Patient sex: M
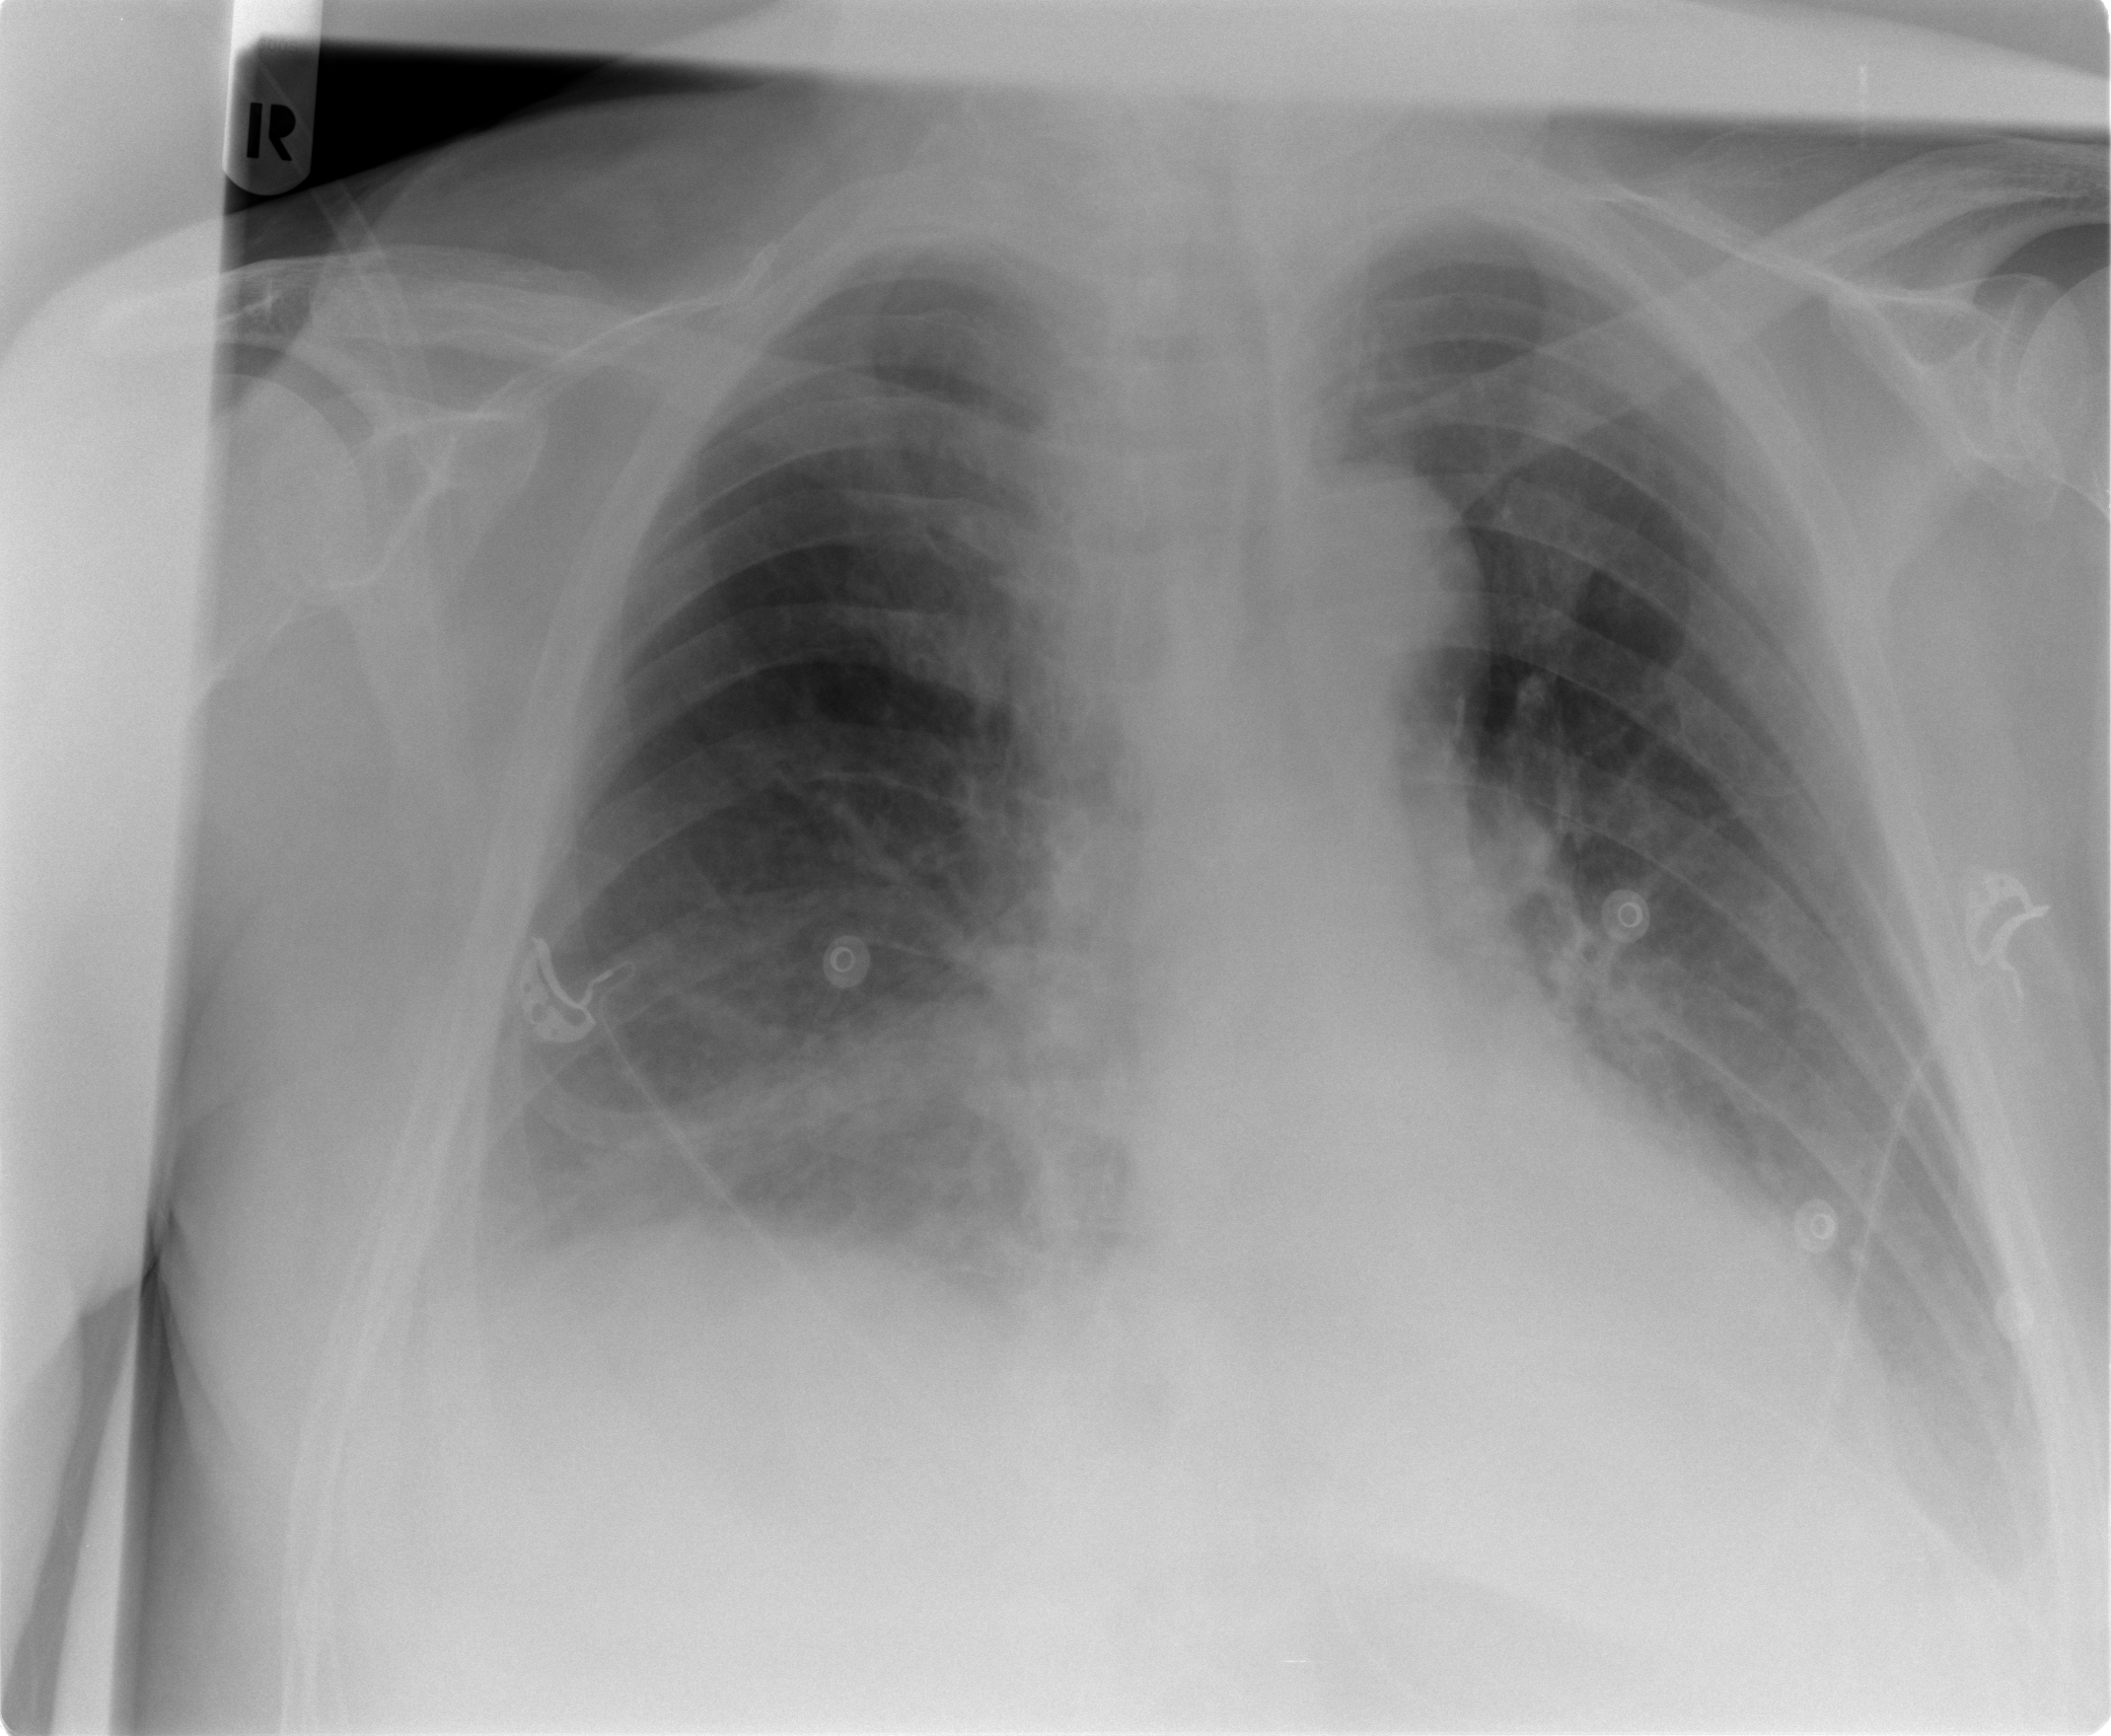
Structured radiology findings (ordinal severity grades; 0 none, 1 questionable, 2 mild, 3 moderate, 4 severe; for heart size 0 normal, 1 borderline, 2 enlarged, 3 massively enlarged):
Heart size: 0
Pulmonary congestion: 2
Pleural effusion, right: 2
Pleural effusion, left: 2
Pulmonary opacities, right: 1
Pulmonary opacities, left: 1
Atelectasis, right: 2
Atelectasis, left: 2